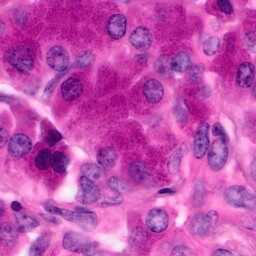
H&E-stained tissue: Pancreatic